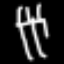
Label: fork